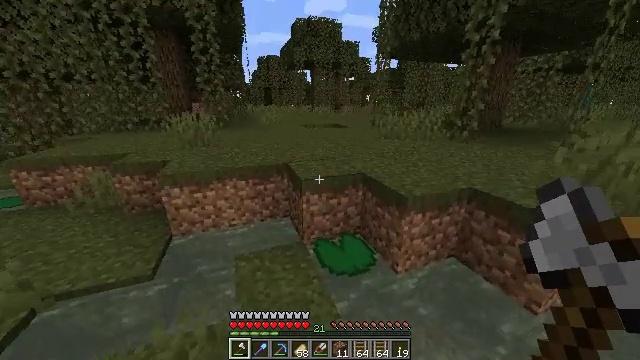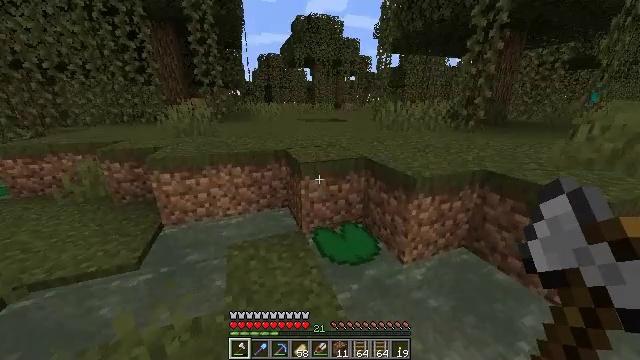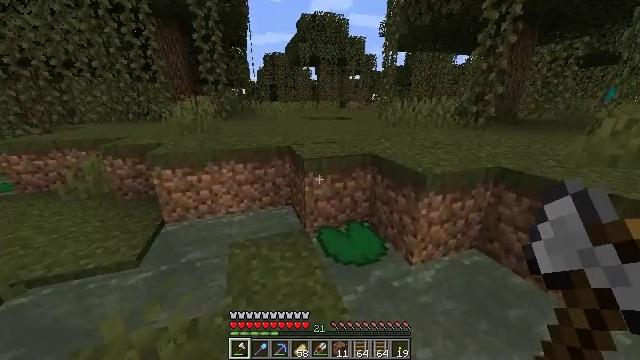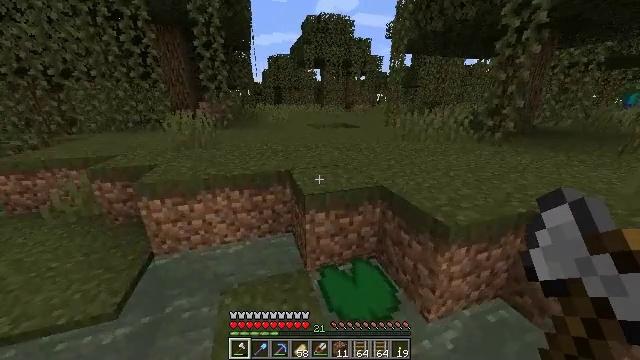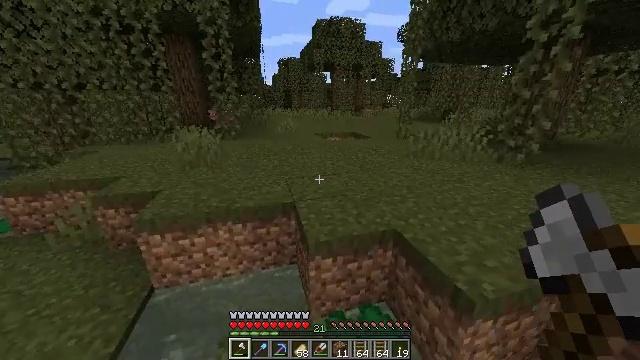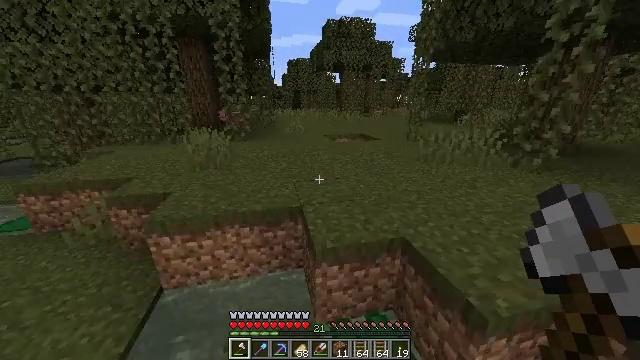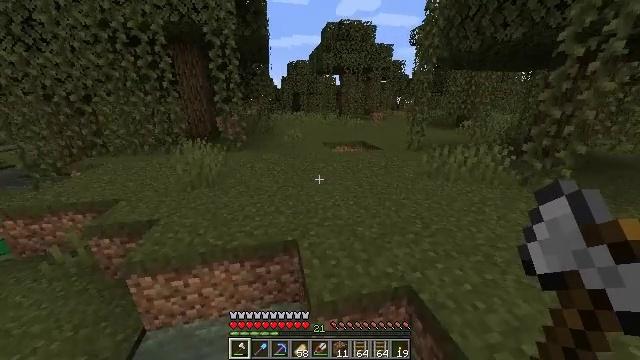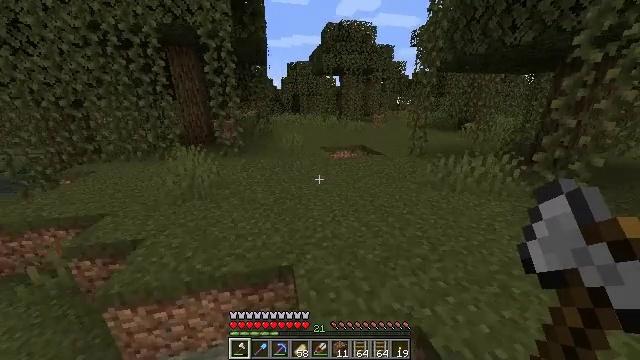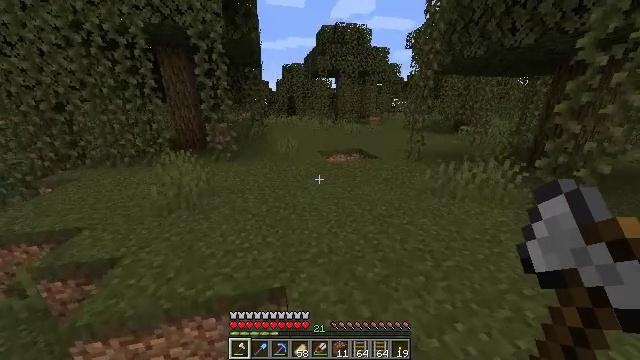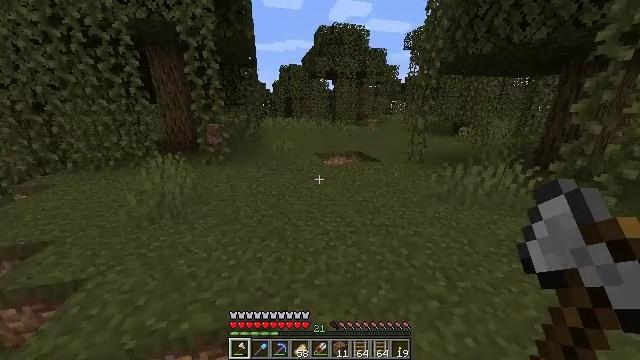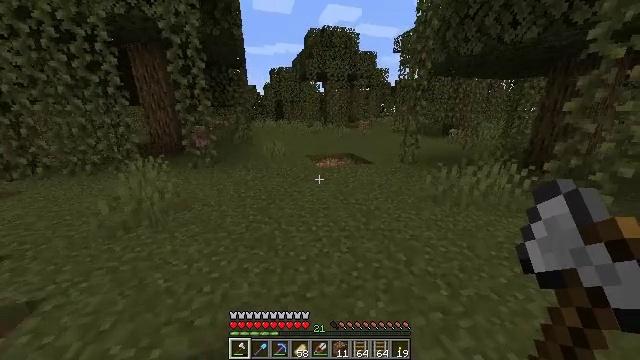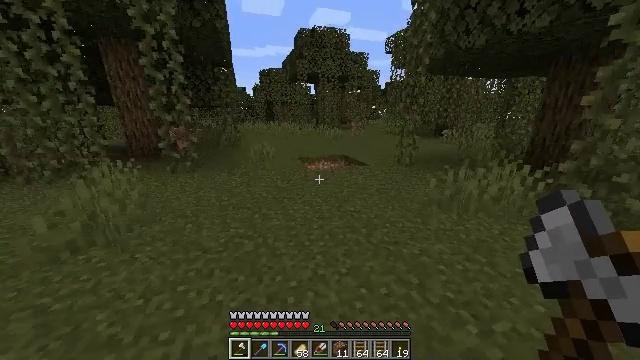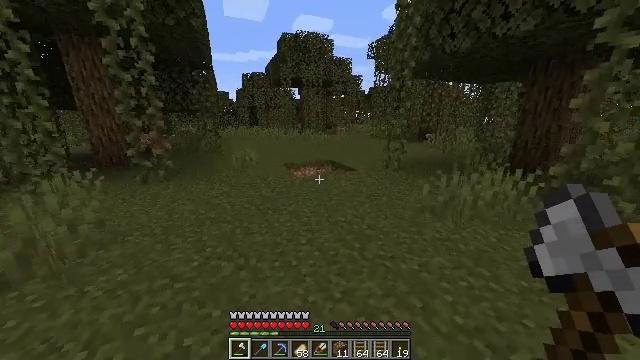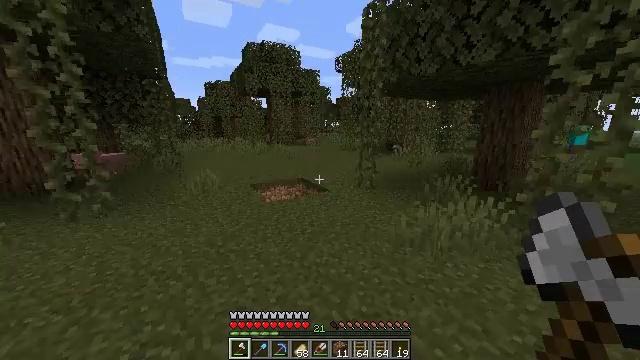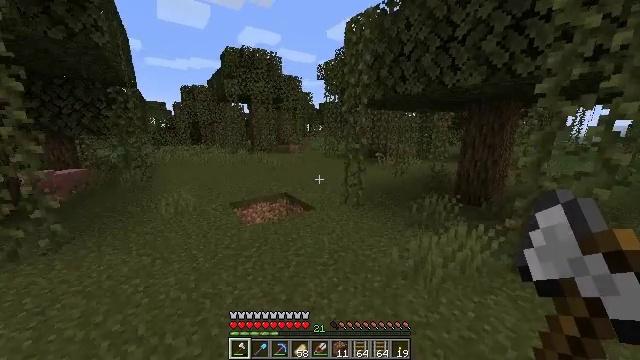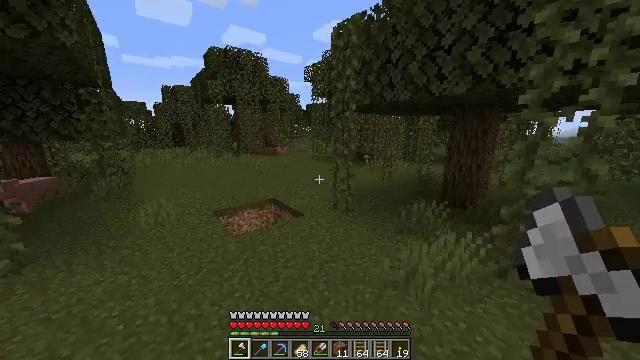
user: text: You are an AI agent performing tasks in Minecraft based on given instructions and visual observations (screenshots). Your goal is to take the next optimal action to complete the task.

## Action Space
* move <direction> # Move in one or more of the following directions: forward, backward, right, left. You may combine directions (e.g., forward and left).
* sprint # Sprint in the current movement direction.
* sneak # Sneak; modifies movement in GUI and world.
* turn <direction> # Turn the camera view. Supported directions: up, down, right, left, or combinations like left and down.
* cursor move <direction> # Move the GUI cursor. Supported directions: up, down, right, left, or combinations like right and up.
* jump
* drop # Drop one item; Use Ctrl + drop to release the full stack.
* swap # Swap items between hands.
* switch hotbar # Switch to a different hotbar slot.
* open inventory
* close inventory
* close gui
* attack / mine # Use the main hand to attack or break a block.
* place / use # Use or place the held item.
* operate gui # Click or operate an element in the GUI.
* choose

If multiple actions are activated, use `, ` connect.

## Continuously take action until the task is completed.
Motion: motion action
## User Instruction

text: Kill mobs.
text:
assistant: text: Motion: move forward, jump
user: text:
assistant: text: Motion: move forward, turn left, jump
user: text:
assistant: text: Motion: move forward, turn left, jump
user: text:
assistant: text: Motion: move forward, turn left, jump
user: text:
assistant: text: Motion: move forward, turn left, jump
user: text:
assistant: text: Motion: move forward, jump
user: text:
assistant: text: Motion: move forward, sprint, jump
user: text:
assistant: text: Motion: move forward, sprint, turn right, jump
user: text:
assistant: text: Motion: move forward, sprint, jump
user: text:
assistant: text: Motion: move forward, turn right, jump
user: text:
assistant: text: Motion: move forward, turn right, jump
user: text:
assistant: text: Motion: move forward, turn right and up, jump
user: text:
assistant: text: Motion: move forward, turn right and up, jump
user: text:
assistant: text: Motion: move forward, sprint, turn right, jump
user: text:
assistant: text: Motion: move forward, sprint, turn right, jump
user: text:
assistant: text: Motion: move forward, sprint, turn right, jump
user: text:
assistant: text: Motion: move forward, sprint, turn right, jump
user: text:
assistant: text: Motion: move forward, jump
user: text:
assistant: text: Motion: move forward, jump
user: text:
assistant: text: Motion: move forward, jump
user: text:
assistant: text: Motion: move forward, jump
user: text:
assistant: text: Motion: move forward, jump
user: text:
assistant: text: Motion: move forward, turn left
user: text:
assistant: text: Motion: move forward, turn left
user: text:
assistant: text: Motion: move forward
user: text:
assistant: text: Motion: move forward, sprint, turn right
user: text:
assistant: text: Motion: move forward, sprint, turn right and down
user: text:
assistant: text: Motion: move forward, sprint, turn right
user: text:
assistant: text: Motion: move forward, sprint, turn right
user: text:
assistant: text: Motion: move forward, turn right